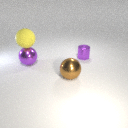
large purple metal sphere to the left of large brown metal sphere